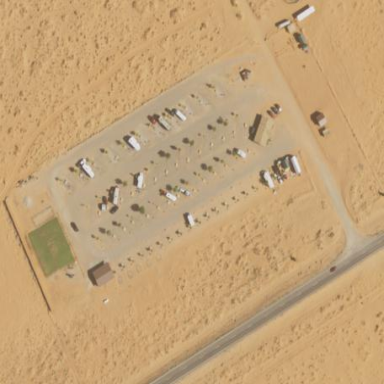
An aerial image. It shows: Caravan site with sanitary dump station for travelers.